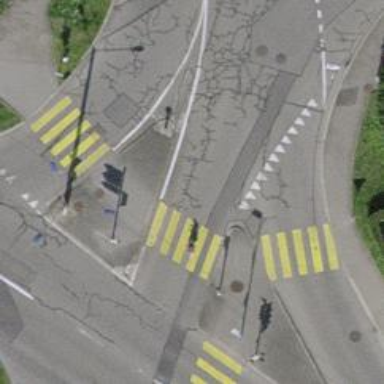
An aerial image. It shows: Marked road crossing with pedestrian island.